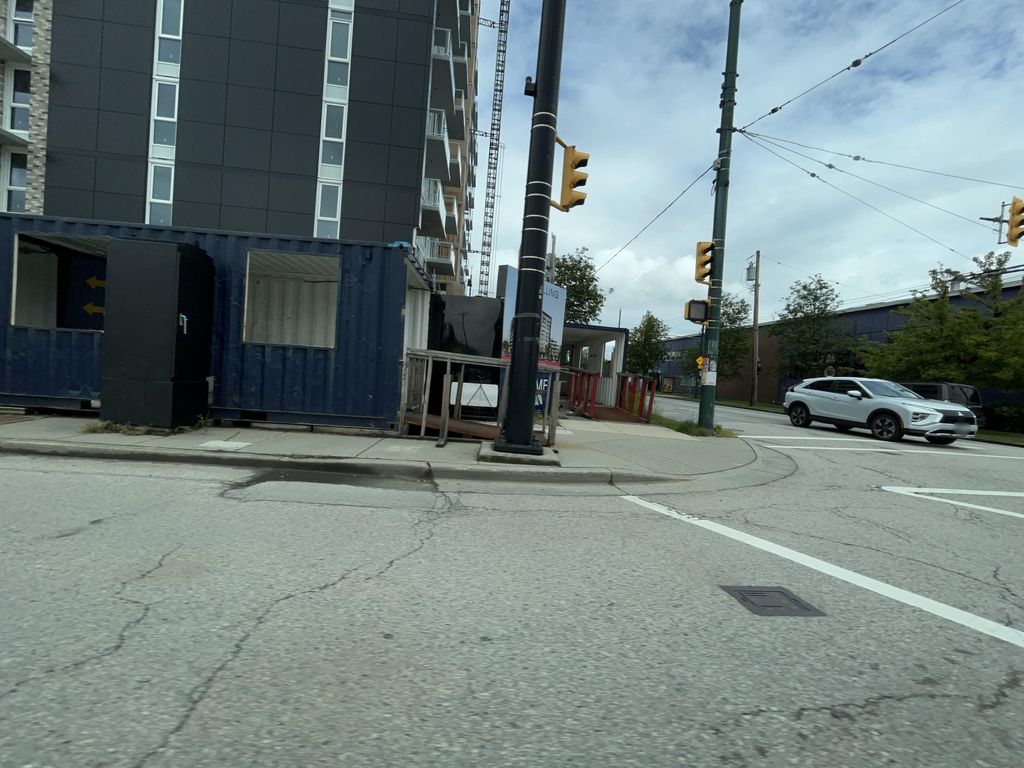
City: vancouver